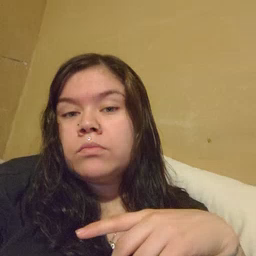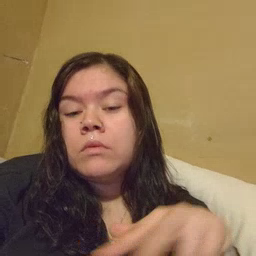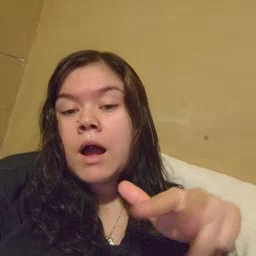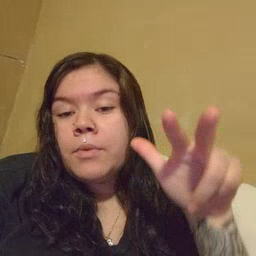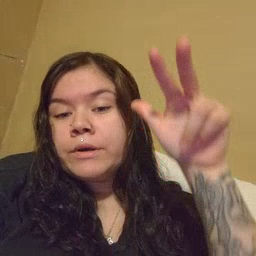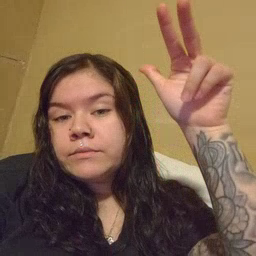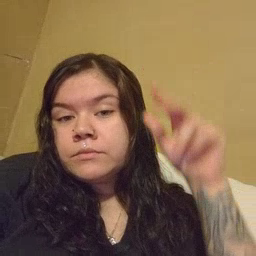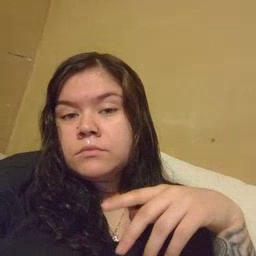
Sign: helicopter